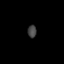
Tissue: prostate
Cell type: Fibroblasts
Senescence score: 0.7196
Nuclear area (px): 111
Mean DAPI intensity: 64.964